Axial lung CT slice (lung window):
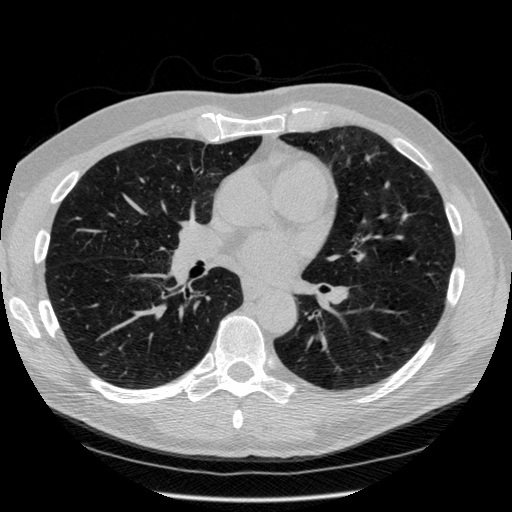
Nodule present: no